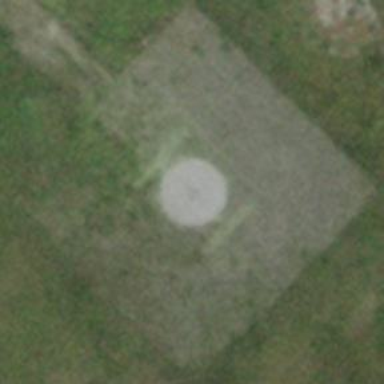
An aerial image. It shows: Image of helipad at airport.